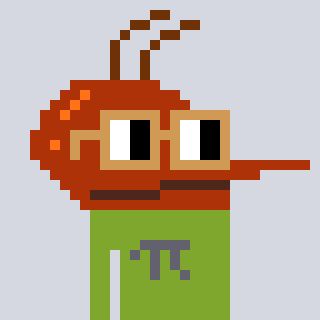
a pixel art character with square brown glasses, a mosquito-shaped head and a slimegreen-colored body on a cool background